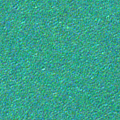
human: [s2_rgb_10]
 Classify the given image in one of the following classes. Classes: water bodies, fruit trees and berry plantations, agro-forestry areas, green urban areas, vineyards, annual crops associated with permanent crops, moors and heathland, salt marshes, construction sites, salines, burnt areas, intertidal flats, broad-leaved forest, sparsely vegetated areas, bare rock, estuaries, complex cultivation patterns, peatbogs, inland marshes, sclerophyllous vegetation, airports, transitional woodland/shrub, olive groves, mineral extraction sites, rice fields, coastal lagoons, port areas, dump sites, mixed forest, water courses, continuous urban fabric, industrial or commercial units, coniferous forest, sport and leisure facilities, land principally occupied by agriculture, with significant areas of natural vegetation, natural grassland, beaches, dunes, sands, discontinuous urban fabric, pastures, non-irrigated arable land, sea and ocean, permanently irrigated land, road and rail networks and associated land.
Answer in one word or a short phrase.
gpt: sea and ocean